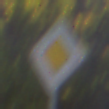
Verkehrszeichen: Vorfahrtsstrasse
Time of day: MorningAfternoon
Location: Outdoor (Nature)
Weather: Clear
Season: NotSpecified
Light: Natural